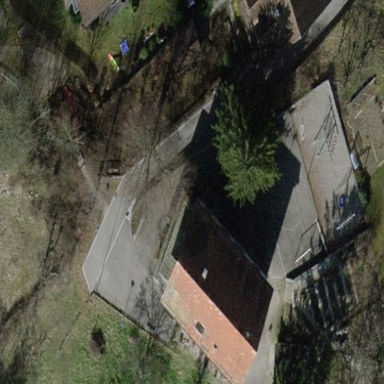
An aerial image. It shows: School building.